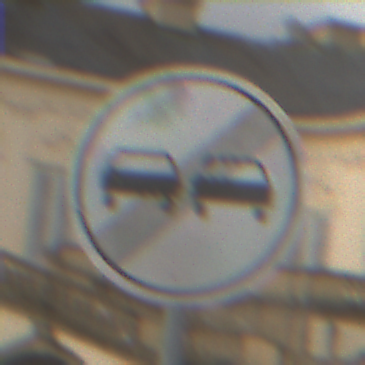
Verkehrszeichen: EndeUeberholverbot
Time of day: MorningAfternoon
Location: Outdoor (Suburban)
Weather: Overcast
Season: NotSpecified
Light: Natural